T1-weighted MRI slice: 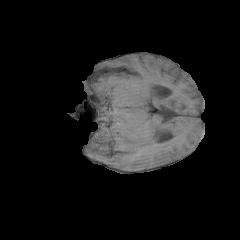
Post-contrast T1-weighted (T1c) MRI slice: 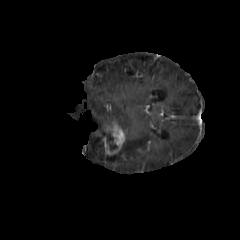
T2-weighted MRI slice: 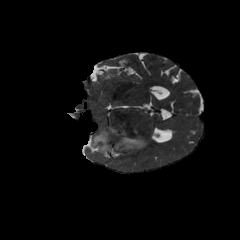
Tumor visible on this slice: yes